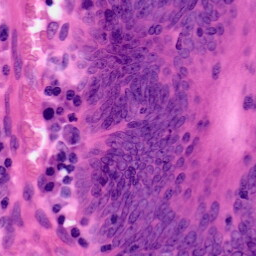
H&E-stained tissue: Colon